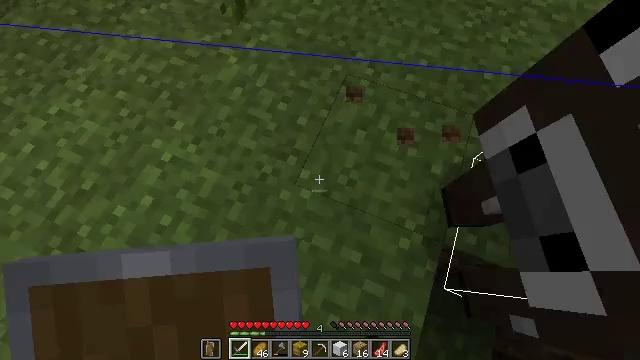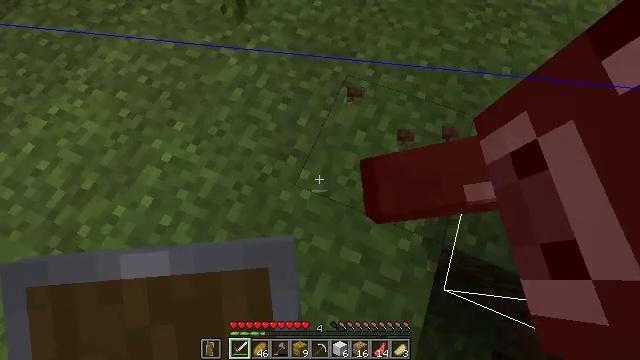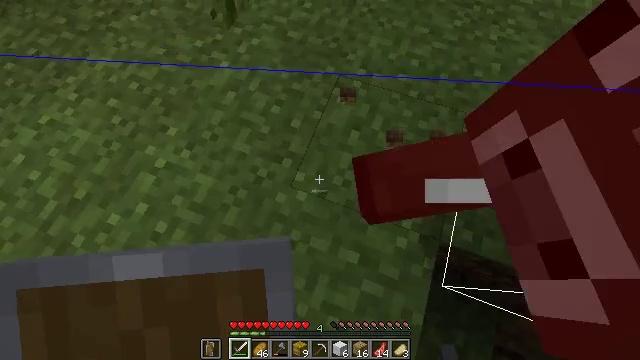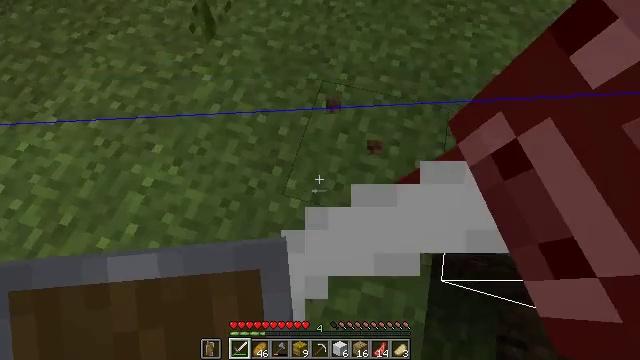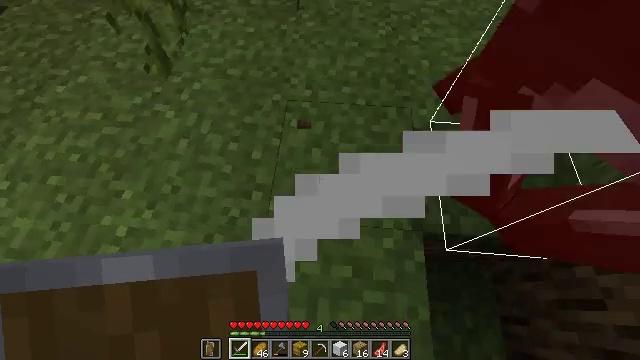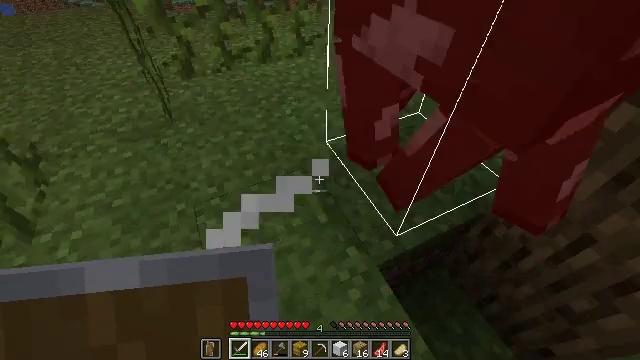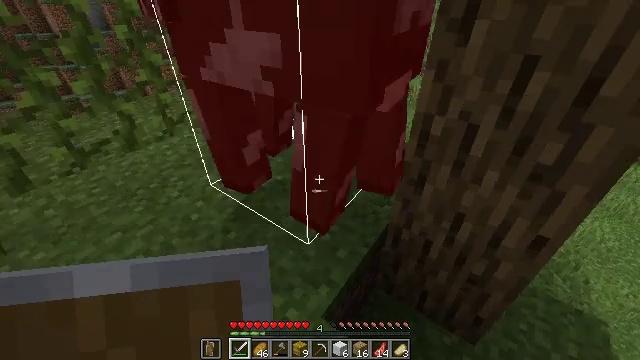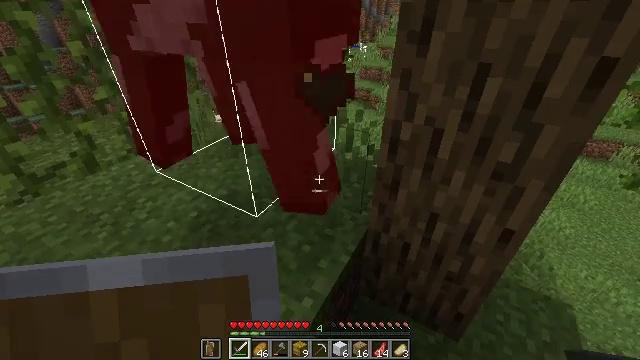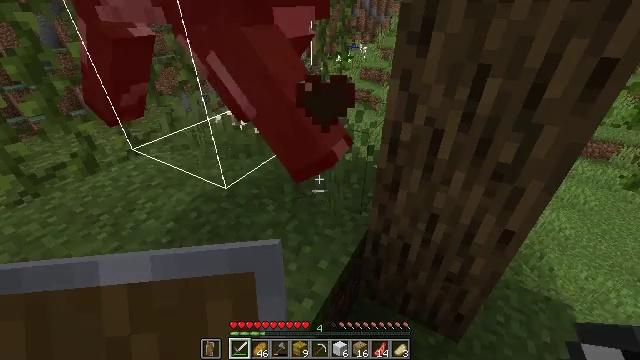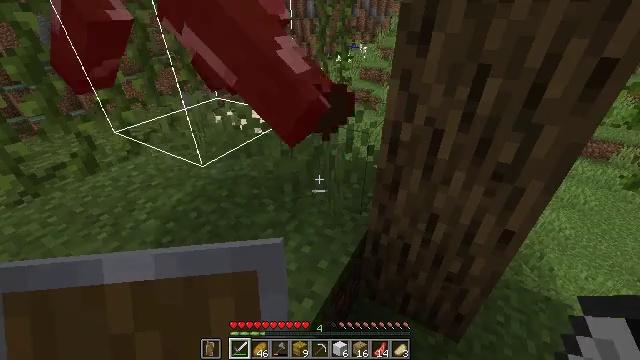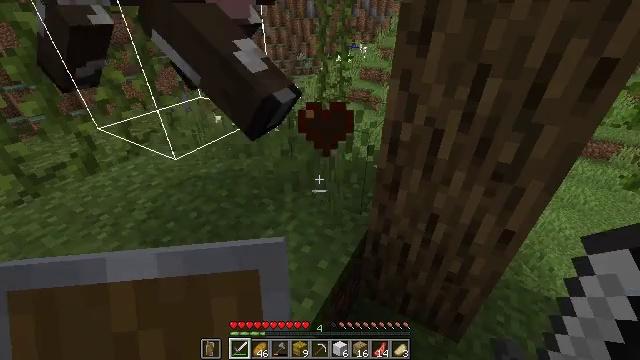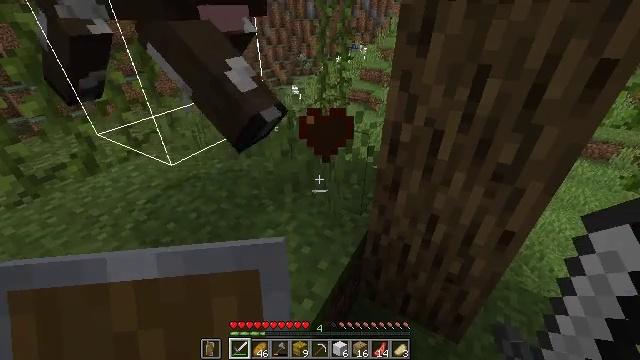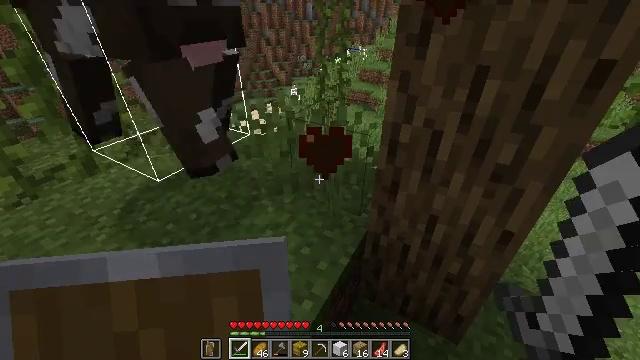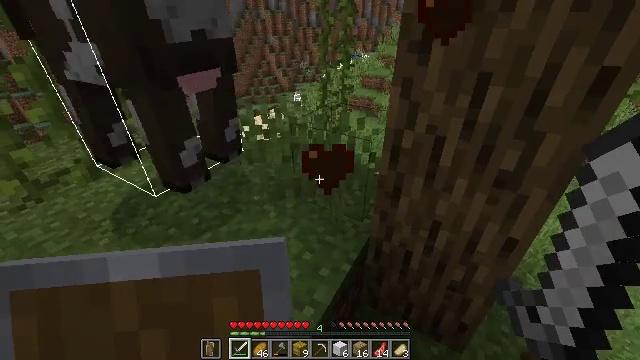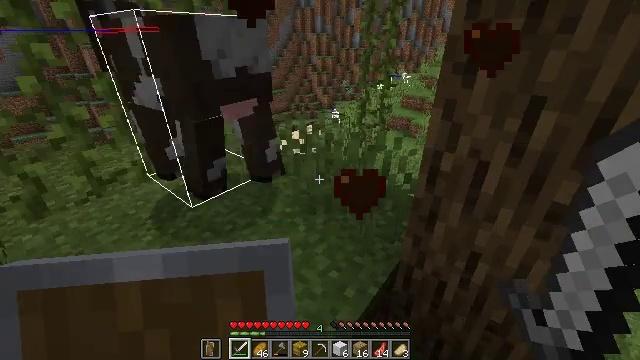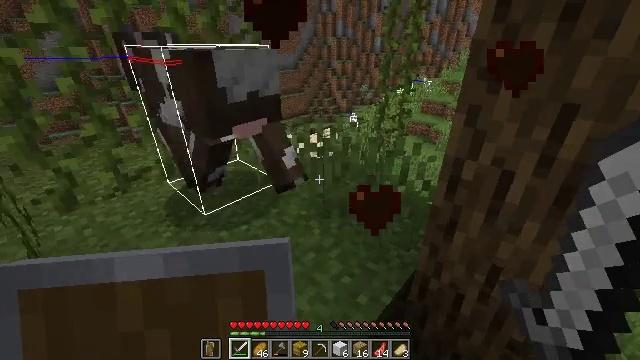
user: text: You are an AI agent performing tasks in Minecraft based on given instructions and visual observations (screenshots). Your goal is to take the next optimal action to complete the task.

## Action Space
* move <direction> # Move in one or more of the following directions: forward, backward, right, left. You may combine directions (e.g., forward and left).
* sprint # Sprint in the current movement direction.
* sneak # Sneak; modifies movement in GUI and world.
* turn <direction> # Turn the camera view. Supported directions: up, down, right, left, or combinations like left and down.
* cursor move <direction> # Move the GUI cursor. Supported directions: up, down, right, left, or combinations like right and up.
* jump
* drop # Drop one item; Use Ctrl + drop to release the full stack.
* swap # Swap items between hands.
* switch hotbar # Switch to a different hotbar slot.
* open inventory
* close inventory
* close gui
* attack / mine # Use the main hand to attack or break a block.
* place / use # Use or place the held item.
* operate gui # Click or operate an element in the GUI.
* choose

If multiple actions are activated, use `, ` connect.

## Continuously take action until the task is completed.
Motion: motion action
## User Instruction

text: Hunt a cow.
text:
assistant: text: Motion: no_op
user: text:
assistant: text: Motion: turn right
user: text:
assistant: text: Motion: turn right and up
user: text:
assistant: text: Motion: turn right and up
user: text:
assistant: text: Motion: turn right and up
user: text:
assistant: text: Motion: turn right and up
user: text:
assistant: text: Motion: turn right and up
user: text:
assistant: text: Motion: no_op
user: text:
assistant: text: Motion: no_op
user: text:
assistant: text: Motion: no_op
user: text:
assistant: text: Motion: no_op
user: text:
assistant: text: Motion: no_op
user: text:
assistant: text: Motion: turn up
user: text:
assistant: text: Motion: turn left and up
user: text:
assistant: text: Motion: move forward, turn left
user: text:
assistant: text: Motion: move forward, turn left
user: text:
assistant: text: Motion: move forward, turn left
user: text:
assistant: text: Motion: move forward, turn left
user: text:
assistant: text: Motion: move forward, turn left
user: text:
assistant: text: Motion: move forward, turn left and down
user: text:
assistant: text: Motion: move forward, turn left, attack / mine
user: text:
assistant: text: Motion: attack / mine
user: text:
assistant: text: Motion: attack / mine
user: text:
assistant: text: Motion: no_op
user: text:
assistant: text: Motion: move forward, turn left
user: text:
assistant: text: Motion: move forward, turn left
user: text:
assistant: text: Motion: move forward
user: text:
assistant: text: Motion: move forward
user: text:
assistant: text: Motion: move forward, turn right
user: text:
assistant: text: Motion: move forward, turn right and up